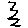
Label: zigzag